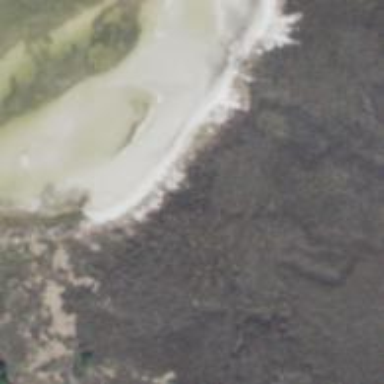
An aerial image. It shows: Sandy area in nature.